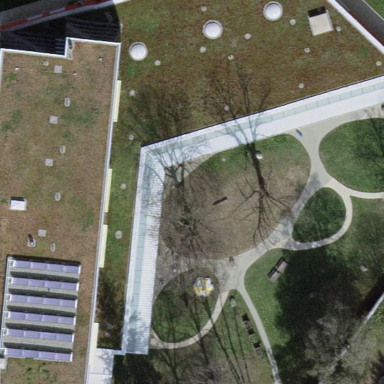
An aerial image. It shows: Kindergarten.